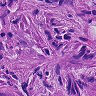
Metastatic tissue present: yes